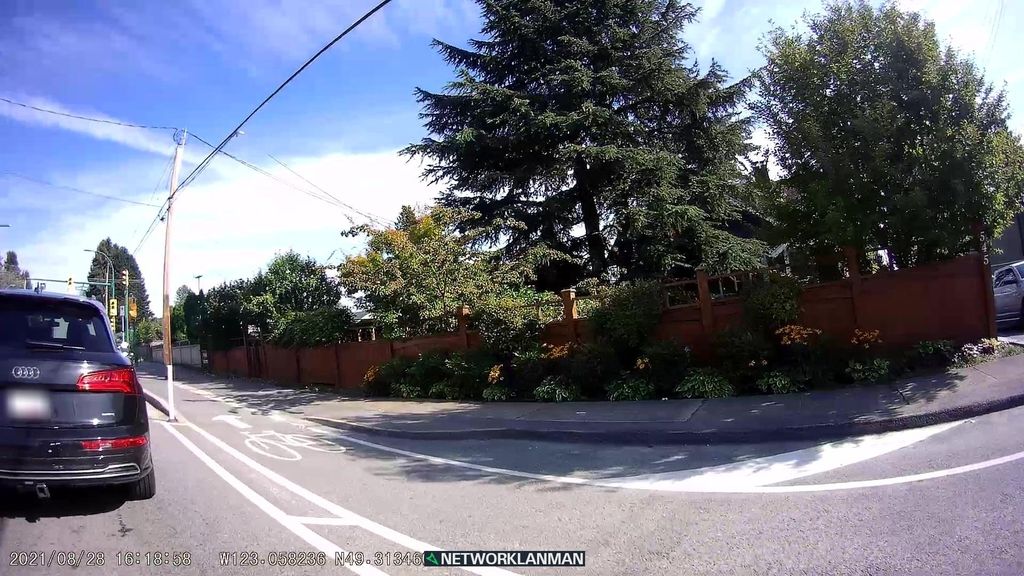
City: vancouver